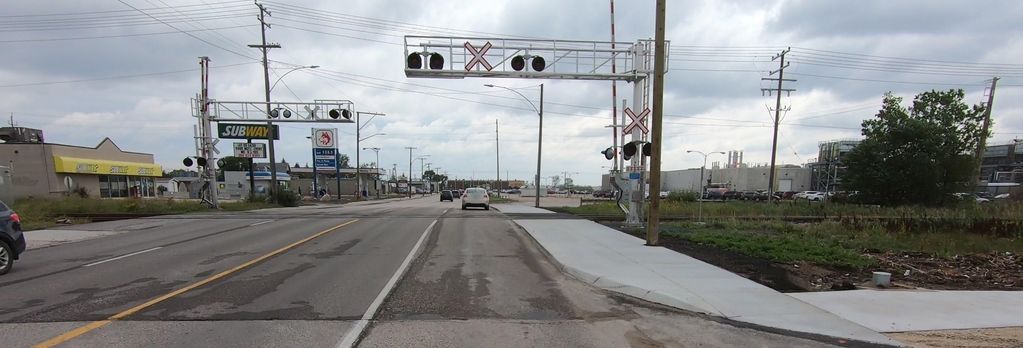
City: winnipeg